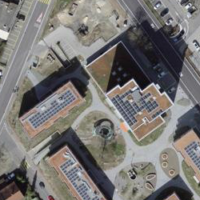
EUNIS habitat code: 54
Species observed at this site:
Onopordum acanthium